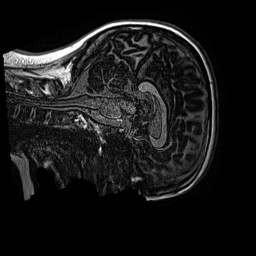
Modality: MP2RAGE
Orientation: sagittal
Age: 13
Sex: female
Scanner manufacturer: siemens
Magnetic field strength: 3 T
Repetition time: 4 s
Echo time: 0.00299 s